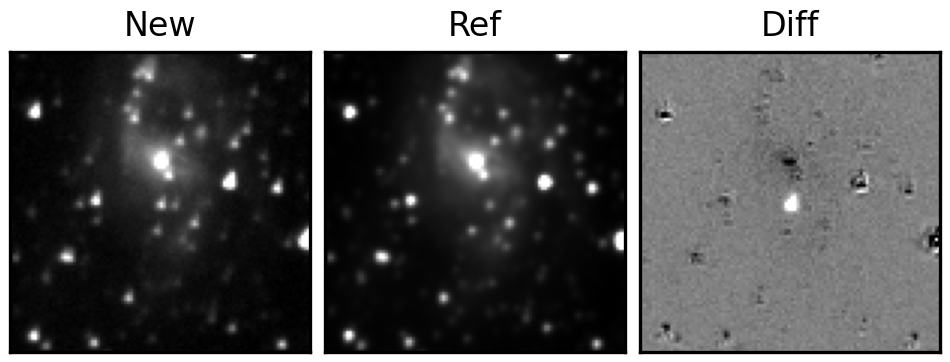
Label: real